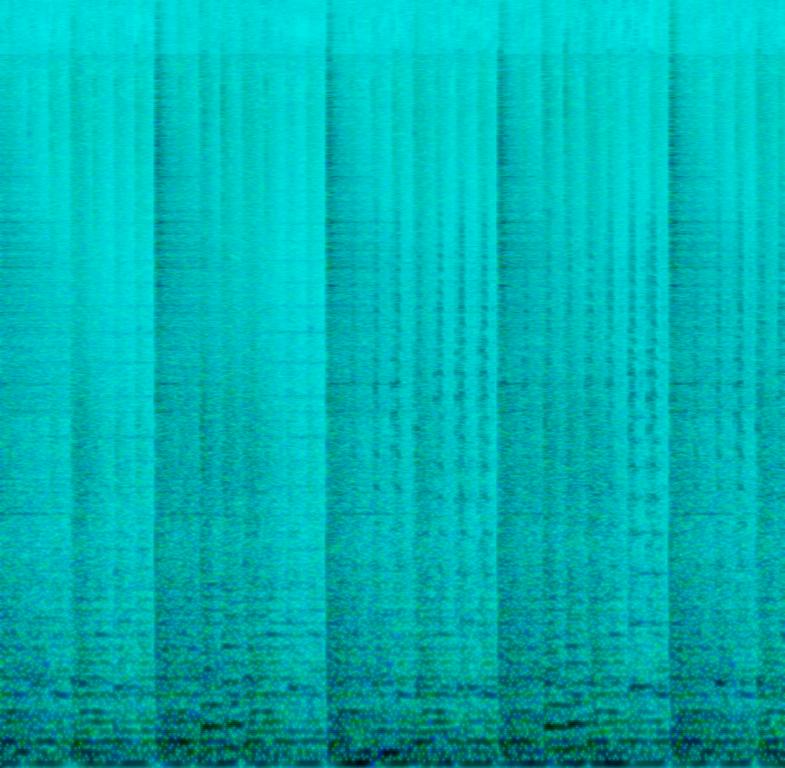
The song is an instrumental music section. The song is medium tempo with a string section playing percussively with violins and cellos in harmony, flute playing a melancholic solo, percussive hits and steady bass line. The song is full of suspense and passion. The song is a Tamil movie instrumental soundtrack.